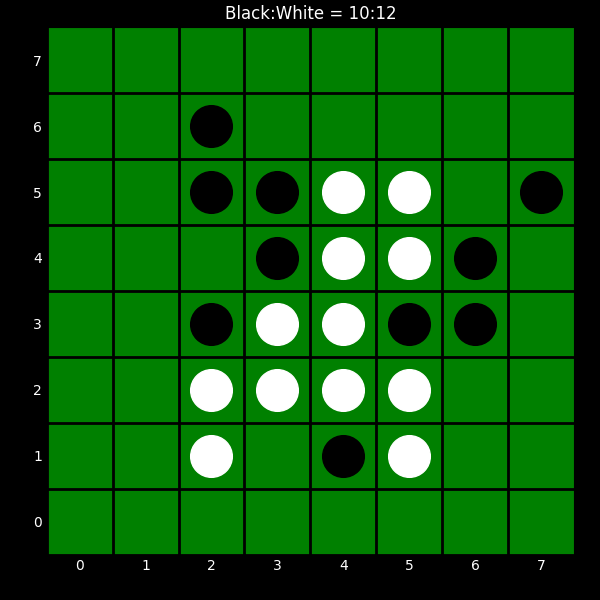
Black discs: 10
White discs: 12